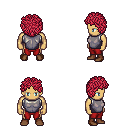
a pixel art fantasy rpg character, male body template, human, tanned skin, steel chest armor, red pants, ruby red curly afro hairstyle, brown shoes, four views (front, back, left, right), 2x2 character sprite sheet, small pixel art, hard edges, no anti-aliasing